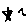
Label: star